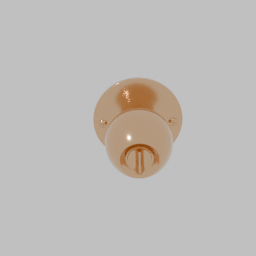
Label: mechanical